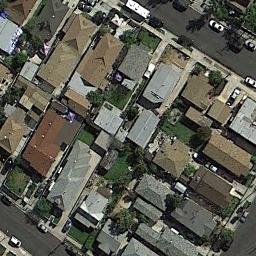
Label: dense_residential